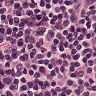
Metastatic tissue present: no